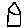
Label: house